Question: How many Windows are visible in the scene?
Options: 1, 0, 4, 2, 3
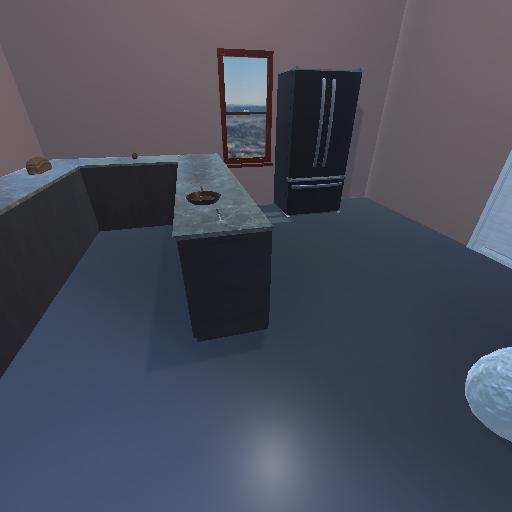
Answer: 1